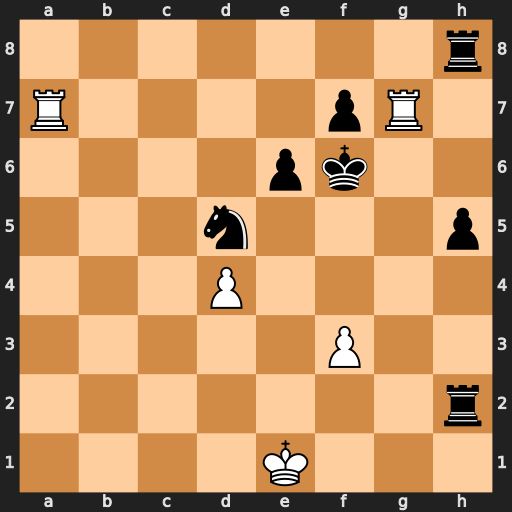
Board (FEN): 7r/R4pR1/4pk2/3n3p/3P4/5P2/7r/4K3
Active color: w
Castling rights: -
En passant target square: -
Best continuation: Raxf7#